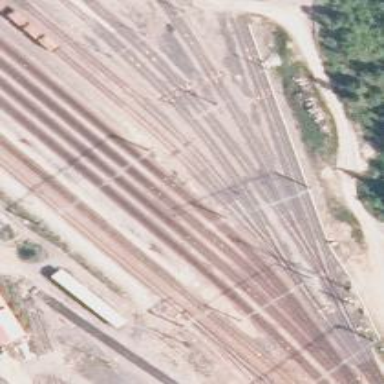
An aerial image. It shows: Wedge is used for the railway derail.